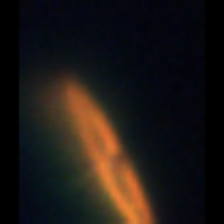
Taxon: Pennate
Group: Diatoms